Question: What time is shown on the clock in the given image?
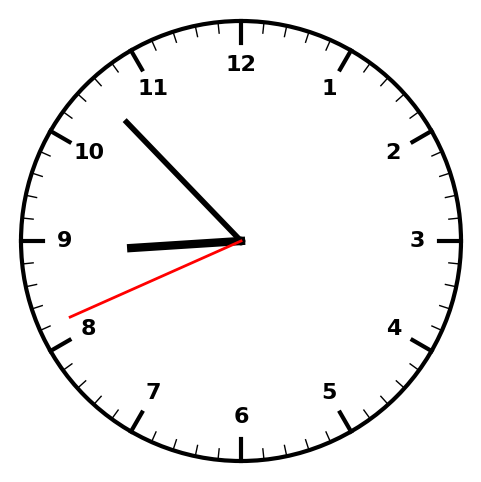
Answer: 08:52:41